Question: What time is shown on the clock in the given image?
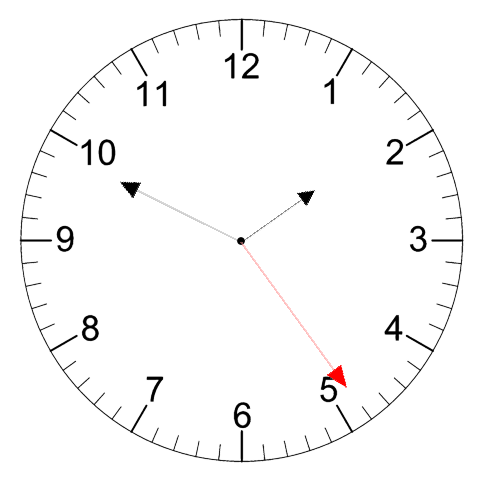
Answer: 01:49:24